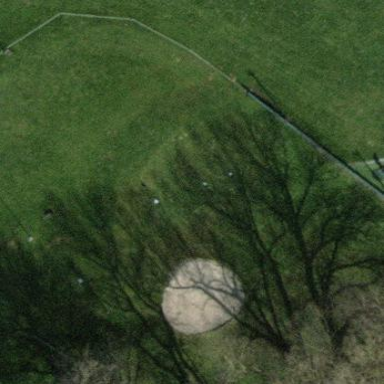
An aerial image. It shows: Golf green.